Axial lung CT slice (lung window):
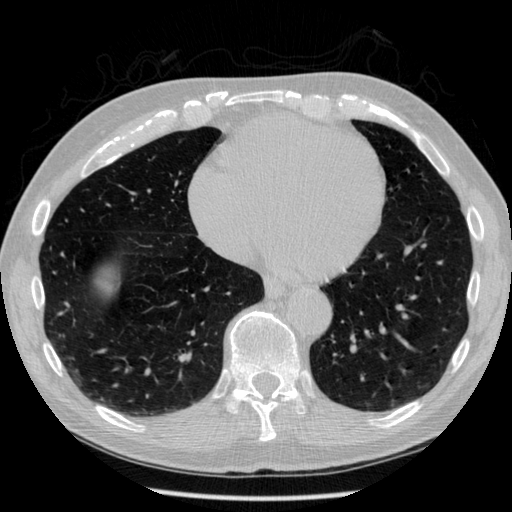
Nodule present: no